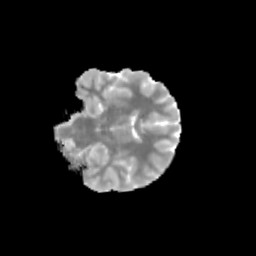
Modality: MD
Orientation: coronal
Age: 11
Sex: female
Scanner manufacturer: siemens
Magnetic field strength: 3 T
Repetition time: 3.8 s
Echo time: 0.07 s